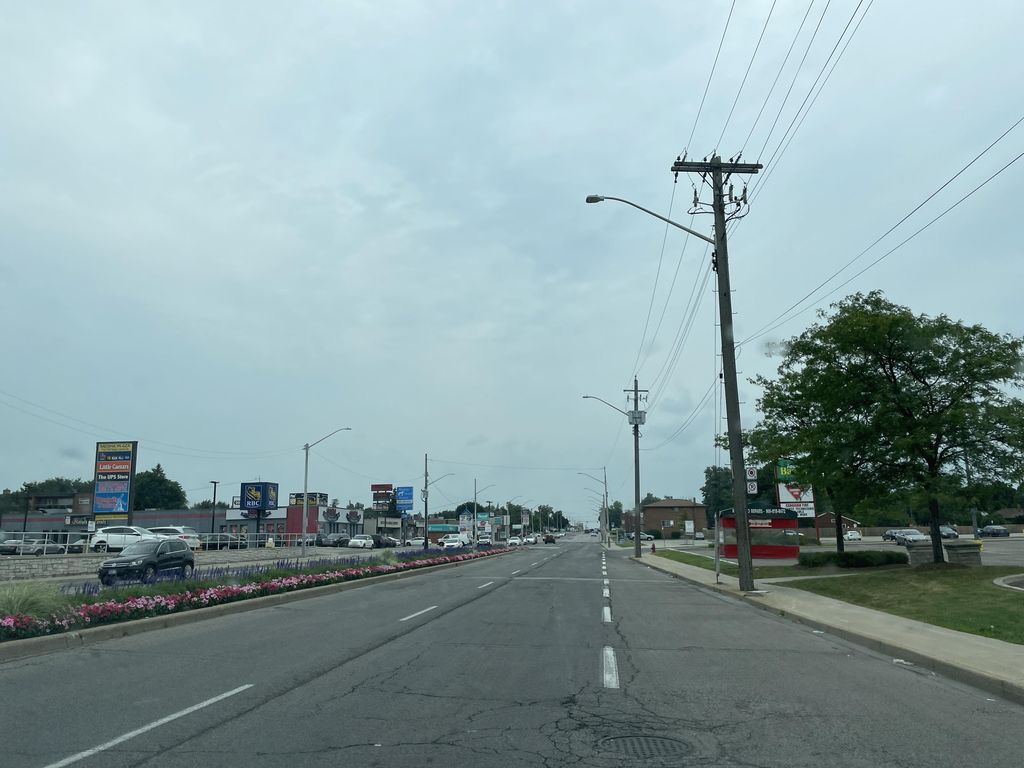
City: hamilton